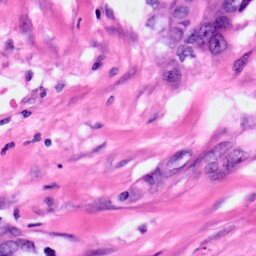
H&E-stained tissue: Pancreatic